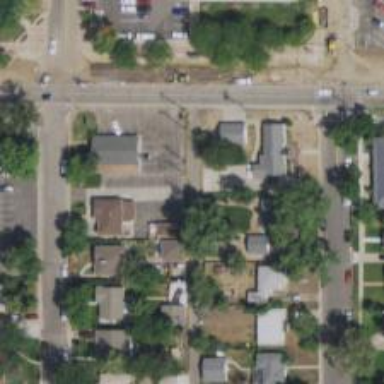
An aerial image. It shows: Alley classified as service road.